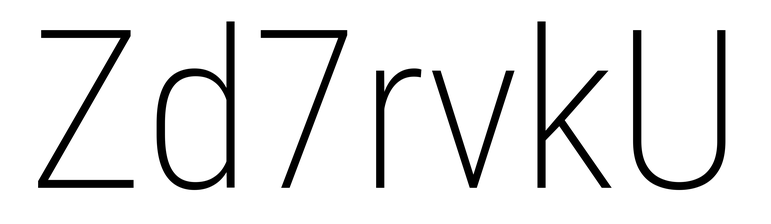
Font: Roboto_Condensed_ExtraLight